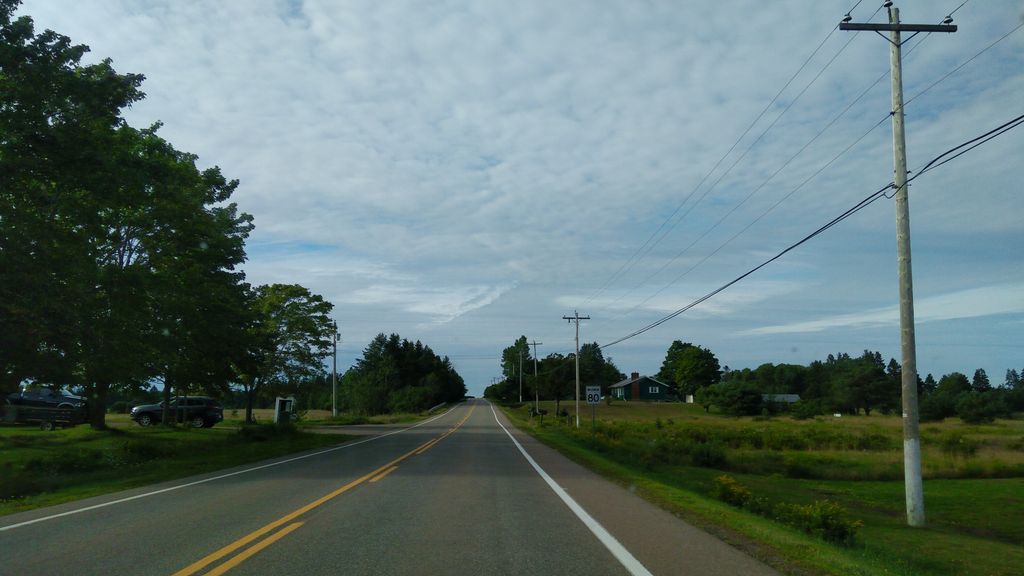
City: charlottetown